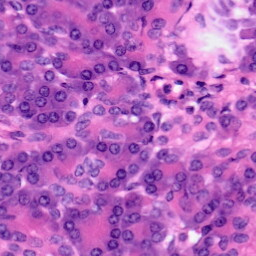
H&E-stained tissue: Pancreatic